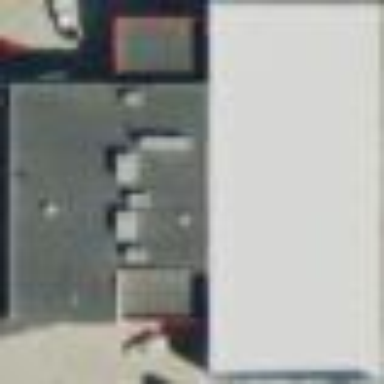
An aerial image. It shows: Retail building with car shop.